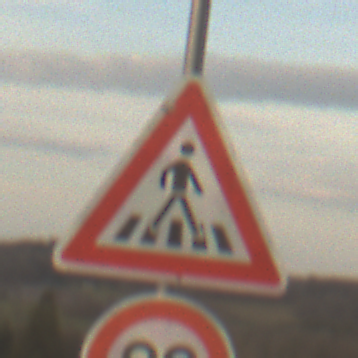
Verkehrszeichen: FussgaengerueberwegLinks
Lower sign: Geschwindigkeit90
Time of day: SunriseSunset
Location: Outdoor (Nature)
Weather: PartlyCloudy
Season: NotSpecified
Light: Natural